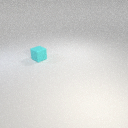
small cyan rubber cube